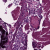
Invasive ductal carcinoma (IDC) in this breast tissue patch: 0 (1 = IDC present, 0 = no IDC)